Field crop: tomato
Growth stage: 2
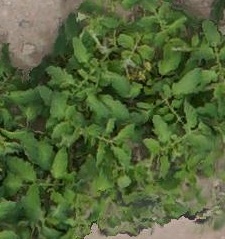
Species: tomato